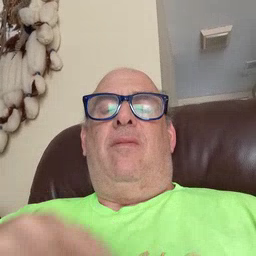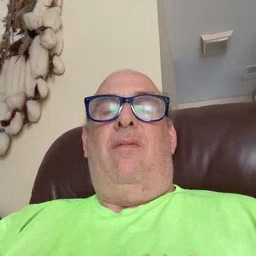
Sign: thirsty